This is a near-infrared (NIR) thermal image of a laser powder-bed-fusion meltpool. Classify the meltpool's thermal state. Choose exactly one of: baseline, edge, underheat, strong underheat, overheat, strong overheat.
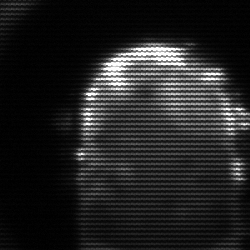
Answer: baseline